Question: I'm new to vbscripting and I just received a task that requires me to find 6 files with matching strings in the filename so that I can move these files to a different directory. I am using the regex pattern "\d{8}-\d{6}" to locate all of the strings within the filenames.
How would I go about in doing a search in a directory and checking to see if there are 6 files with matching strings in their filenames so that I can store them into an array and then move the files to another directory?
The script I have written so far:
'''
Set objFS = CreateObject("Scripting.FileSystemObject")
strShareDirectory = "in"
strDumpStorageDir = "out"
Set objFolder = objFS.GetFolder(strShareDirectory)
Set colFiles = objFolder.Files
Set re = New RegExp
re.Global = True
re.IgnoreCase = False
re.Pattern = "-\d{8}-\d{6}"
Dim curFile, matchValue
Dim i: i = 0
For Each objFile in colFiles
bMatch = re.Test(objFile.Name)
curFile = objFile.Name
If bMatch Then
ReDim preserve matches(i)
Matches(i) = curFile
i = (i + 1)
For Each objFile1 in colFiles
If objFile1.Name <> objFile.Name Then
For each match in re.Execute(objFile1.Name)
matchValue = match.Value
Exit For
Next
If (Instr(curFile, matchValue) > 0) Then
matchCount = 1
For Each match1 in re.Execute(objFile1.Name)
curFile1 = objFile1.Name
matchValue1 = match1.Value
Exit For
'If Then
Next
'msgbox(curFile1)
End If
End If
Next
End If
Next
'''
Here is what my sample directory that I am working with looks like.

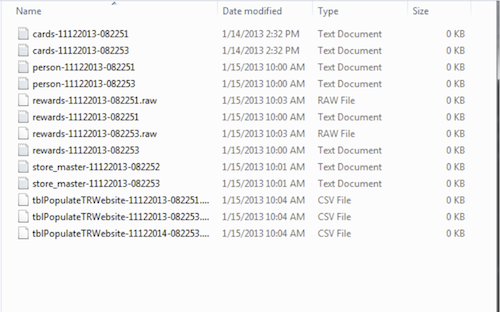
Answer: Ah, now I understand.
So: you need all file names that match the pattern IF there are at least 6 files with the same matching sub string. Okay. Then, yes, I understand that you can get strangled up in nested for..next loops. If that happens, I would recommend to put some code into extra functions.
In this solution, I use dictionaries to do some work much easier (every call to 'exists' is another nested iteration over all its elements for example, and every assignment as well).
This example would ignore multiple matches within one file name.
'''
option explicit
dim objFS : dim strShareDirectory : dim strDumpStorageDir : dim objFolder : dim colFiles : dim re : dim objFile
dim dictResults ' dictionary of [filename] -> [matching substring]
dim dictResultsCount ' dictionary of [matching substring] -> [count]
dim dictResultsFinal ' only the valid entries from dictResults
dim keyItem
dim strMatch
set dictResultsFinal = CreateObject("Scripting.Dictionary")
set dictResults = CreateObject("Scripting.Dictionary")
set dictResultsCount = CreateObject("Scripting.Dictionary")
Set objFS = CreateObject("Scripting.FileSystemObject")
strShareDirectory = "in"
strDumpStorageDir = "out"
Set objFolder = objFS.GetFolder(strShareDirectory)
Set colFiles = objFolder.Files
Set re = New RegExp
re.Global = True
re.IgnoreCase = False
re.Pattern = "-\d{8}-\d{6}"
Dim curFile, matchValue
Dim i: i = 0
For Each objFile in colFiles
' test if the filename matches the pattern
if re.test(objFile.Name) then
' for now, collect all matches without further checks
strMatch = re.execute(objFile.Name)(0)
dictResults(objFile.Name) = strMatch
' and count
if not dictResultsCount.Exists(strMatch) then
dictResultsCount(strMatch) = 1
else
dictResultsCount(strMatch) = dictResultsCount(strMatch) +1
end if
end if
next
' for testing: output all filenames that match the pattern
msgbox join(dictResults.keys(), vblf)
' now copy only the valid entries into a new dictionary
for each keyItem in dictResults.keys()
if dictResultsCount.Exists( dictResults(keyItem) ) then
if dictResultsCount( dictResults(keyItem) ) >= 6 then
dictResultsFinal(keyItem) = 1
end if
end if
next
' test output the final result
msgbox join(dictResultsFinal.keys(), vblf)
'''
--- my first answer
Well I should probably ask but... here's your example ^^.
This should give you enough to start from (I ignored that '6' requirements you mentioned). Ask if you need more explanations.
'''
Option explicit
dim a
a = findFiles("G:", "\d{8}-\d{6}")
msgbox join(a, vblf)
function findFiles(path, pattern)
dim rx
dim fso
dim fsoFolder
dim fsoFiles
dim results
dim item
set rx = new regexp
rx.pattern = pattern
set results = CreateObject("Scripting.Dictionary")
set fso = CreateObject("Scripting.FileSystemObject")
set fsoFolder = fso.GetFolder(path)
set fsoFiles = fsoFolder.Files
for each item in fsoFiles
if rx.test(item.name) then results(item.name) = 1
next
set fso = nothing
set fsoFolder = nothing
set fsoFiles = nothing
findFiles = results.keys()
end function
'''